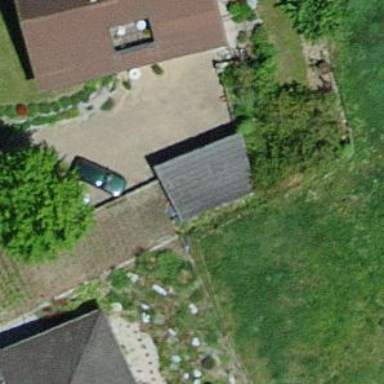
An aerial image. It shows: Garage building.